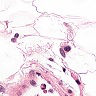
Metastatic tissue present: no